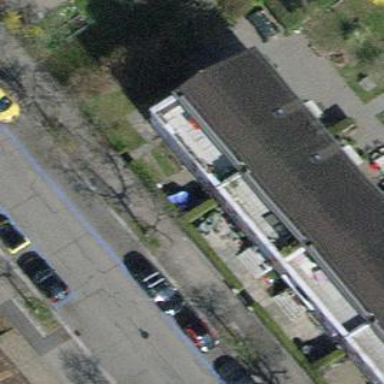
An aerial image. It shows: Terrace-style building with gabled roof.